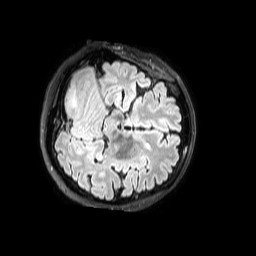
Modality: FLAIR
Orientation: axial
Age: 44
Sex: female
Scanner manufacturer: philips
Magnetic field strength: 3 T
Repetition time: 4.8 s
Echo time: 0.2795 s